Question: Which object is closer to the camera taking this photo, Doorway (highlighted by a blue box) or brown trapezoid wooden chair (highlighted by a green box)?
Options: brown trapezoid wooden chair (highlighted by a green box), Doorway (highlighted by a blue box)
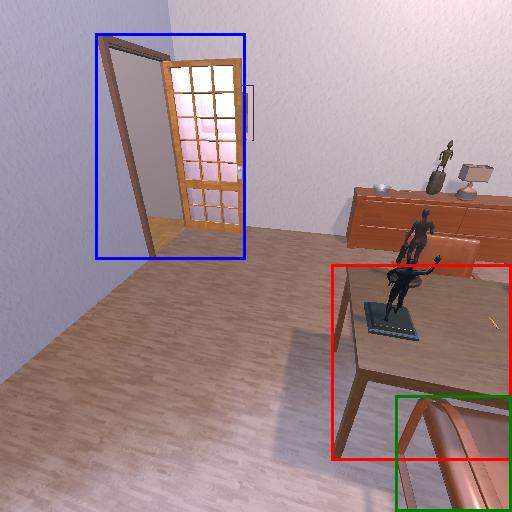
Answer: brown trapezoid wooden chair (highlighted by a green box)